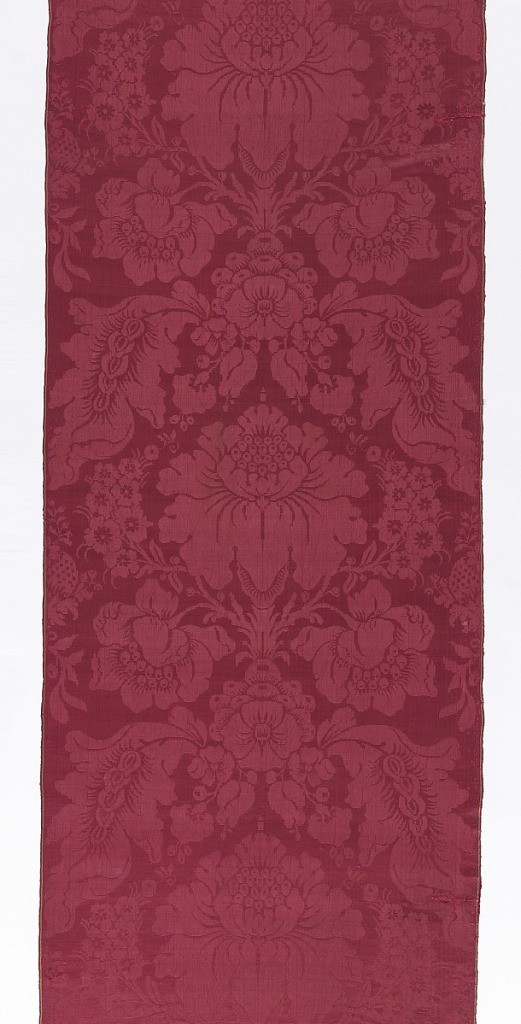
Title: Fragment
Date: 17th–18th century
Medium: silk Technique: 5-harness satin damask, 4&1 satin weave
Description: Short length of red damask in a symmetrical arrangement of large and small blossoms with scrolling leaves.